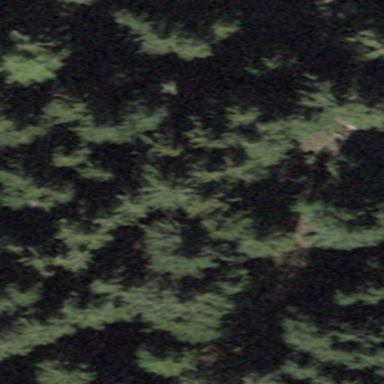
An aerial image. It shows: Forest area.